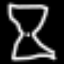
Label: hourglass